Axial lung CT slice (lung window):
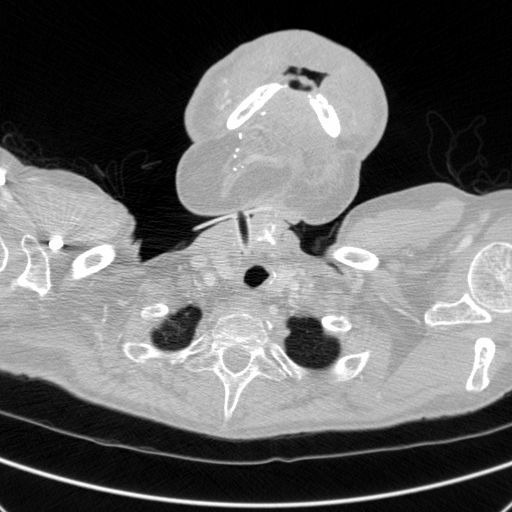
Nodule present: no